Question: In my Android application I've got an Activity containing an <URL>.
The items it will contain should be extracted from an 'XML' file that the application will query to a Server when it starts (suppose the size of the file is not an issue).
The user should then be able to make modifications to the content of the 'XML' file by adding, removing, editing items from the 'ExpandableListView' with functionalities provided by the application. Eventually the application will send back the modified 'XML' file to the Server.
For better understanding this mockup should explain what I'm trying to implement:

I'd like to know:
> how can I populate dynamically in 'Java' the area highlighted in red
given the 'XML' file?
'''
<?xml version="1.0" encoding="utf-8"?>
<Category value="Animals">
<entry>Cat</entry>
<entry>Dog</entry>
<entry>Elephant</entry>
</Category>
<Category value="Objects">
<entry>Aeroplane</entry>
<entry>Ball</entry>
<entry>Closet</entry>
</Category>
'''
---
I've tried to implement the solution proposed in the answer by @Luksprog but am facing a 'java.lang.NullPointerException' when running the following code:
'''
//gets the View from the Layout file
myCustomExpandableListView = (ExpandableListView) findViewById( R.id.myCustomExpandableListView );
//creates the array list that will contain all labels
ArrayList<Category> labelsInTaxonomy = new ArrayList<Category>();
//fills it with a private method that parses the XML and fills the array list
this.loadTaxonomyFromXml( labelsInTaxonomy );
//creates the custom expandable list adapter
CustomExpandable labelTaxonomyAdapter = new CustomExpandable( this, labelsInTaxonomy );
//sets the adapter
myCustomExpandableListView.setAdapter( labelTaxonomyAdapter );
'''
'''
E/AndroidRuntime( 5972): FATAL EXCEPTION: main
E/AndroidRuntime( 5972): java.lang.RuntimeException: Unable to start activity ComponentInfo{com.DVA_HLUI/com.DVA_HLUI.DVA_HLUIManageTaxonomyActivity}: java.lang.NullPointerException
E/AndroidRuntime( 5972): at android.app.ActivityThread.performLaunchActivity(ActivityThread.java:1816)
E/AndroidRuntime( 5972): at android.app.ActivityThread.handleLaunchActivity(ActivityThread.java:1837)
E/AndroidRuntime( 5972): at android.app.ActivityThread.access$1500(ActivityThread.java:132)
E/AndroidRuntime( 5972): at android.app.ActivityThread$H.handleMessage(ActivityThread.java:1033)
E/AndroidRuntime( 5972): at android.os.Handler.dispatchMessage(Handler.java:99)
E/AndroidRuntime( 5972): at android.os.Looper.loop(Looper.java:143)
E/AndroidRuntime( 5972): at android.app.ActivityThread.main(ActivityThread.java:4196)
E/AndroidRuntime( 5972): at java.lang.reflect.Method.invokeNative(Native Method)
E/AndroidRuntime( 5972): at java.lang.reflect.Method.invoke(Method.java:507)
E/AndroidRuntime( 5972): at com.android.internal.os.ZygoteInit$MethodAndArgsCaller.run(ZygoteInit.java:839)
E/AndroidRuntime( 5972): at com.android.internal.os.ZygoteInit.main(ZygoteInit.java:597)
E/AndroidRuntime( 5972): at dalvik.system.NativeStart.main(Native Method)
E/AndroidRuntime( 5972): Caused by: java.lang.NullPointerException
E/AndroidRuntime( 5972): at com.DVA_HLUI.DVA_HLUIManageTaxonomyActivity.onCreate(DVA_HLUIManageTaxonomyActivity.java:80)
E/AndroidRuntime( 5972): at android.app.Instrumentation.callActivityOnCreate(Instrumentation.java:1093)
E/AndroidRuntime( 5972): at android.app.ActivityThread.performLaunchActivity(ActivityThread.java:1780)
'''
Note that
'com.DVA_HLUI.DVA_HLUIManageTaxonomyActivity.onCreate(DVA_HLUIManageTaxonomyActivity.java:80)'
corresponds to this line of the code
'myCustomExpandableListView.setAdapter( labelTaxonomyAdapter );'
Any ideas of what I'm doing wrong?
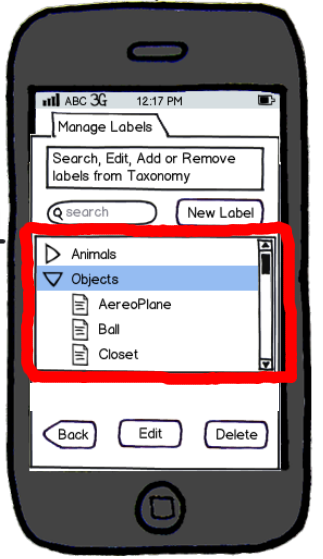
Answer: I would make a custom class like this:
'''
class Category {
private ArrayList<String> mEntries = new ArrayList<String>();
private String mCaTegoryName;
public void addEntry(String entry) {
mEntries.add(entry);
}
public void setCategoryName(String categoryName) {
mCaTegoryName = categoryName;
}
public ArrayList<String> getEntries() {
return mEntries;
}
public String getCategoryName() {
return mCaTegoryName;
}
}
'''
as a data structure and use the 'ArrayList<Category>' that will result from parsing the xml in a custom adapter:
'''
class CustomExpandable extends BaseExpandableListAdapter {
private ArrayList<Category> mItems;
public CustomExpandable(Context context, ArrayList<Category> items) {
mItems = items;
}
@Override
public Object getChild(int groupPosition, int childPosition) {
return mItems.get(groupPosition).getEntries().get(childPosition);
}
@Override
public long getChildId(int groupPosition, int childPosition) {
return 0;
}
@Override
public View getChildView(int groupPosition, int childPosition,
boolean isLastChild, View convertView, ViewGroup parent) {
// implement the child view row
return null;
}
@Override
public int getChildrenCount(int groupPosition) {
return mItems.get(groupPosition).getEntries().size();
}
@Override
public Object getGroup(int groupPosition) {
return mItems.get(groupPosition).getCategoryName();
}
@Override
public int getGroupCount() {
return mItems.size();
}
@Override
public long getGroupId(int groupPosition) {
return 0;
}
@Override
public View getGroupView(int groupPosition, boolean isExpanded,
View convertView, ViewGroup parent) {
// implement the group View
return null;
}
@Override
public boolean hasStableIds() {
// TODO Auto-generated method stub
return false;
}
@Override
public boolean isChildSelectable(int groupPosition, int childPosition) {
// TODO Auto-generated method stub
return true;
}
}
'''